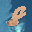
Label: 8